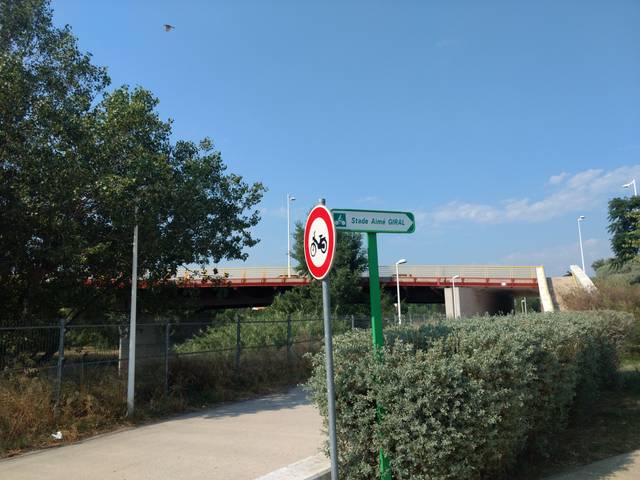
Region: France
Coordinates: 42.707, 2.901